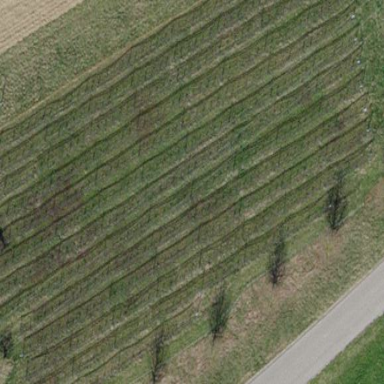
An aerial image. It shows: Vineyard.